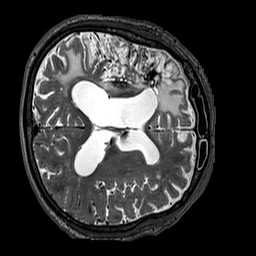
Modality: T2w
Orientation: axial
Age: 67
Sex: male
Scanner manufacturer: siemens
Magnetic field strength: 3 T
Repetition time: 3.2 s
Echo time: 0.567 s